Aerial crown-view tile of a tropical tree (Barro Colorado Island, Panama), acquired 20250915:
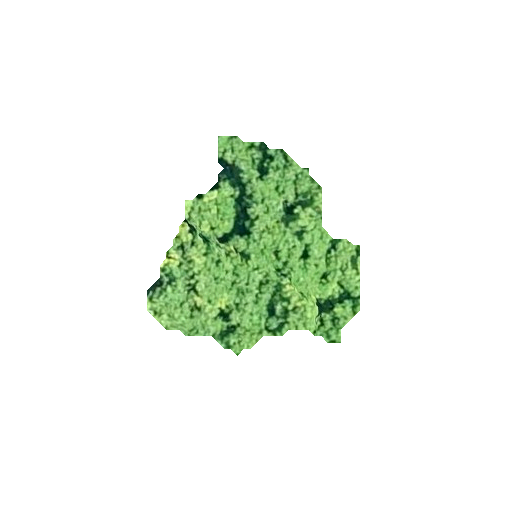
Species: Tachigali panamensis
GBIF accepted scientific name: Tachigali panamensis
Crown area: 42.822 m²